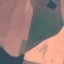
Land use / land cover: AnnualCrop